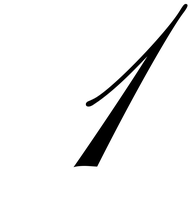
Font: PinyonScript-Regular